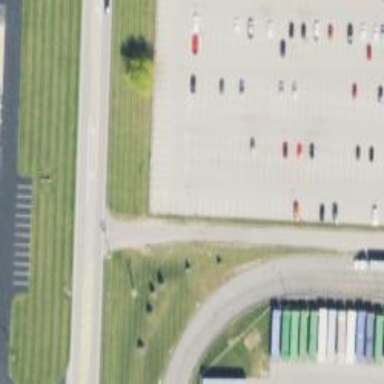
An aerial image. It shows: Asphalt road designated for service vehicles.